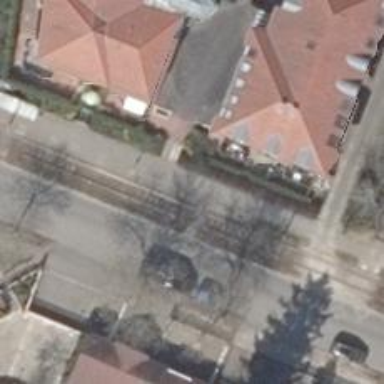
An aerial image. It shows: Platform for public transport with shelter. It is tram platform.